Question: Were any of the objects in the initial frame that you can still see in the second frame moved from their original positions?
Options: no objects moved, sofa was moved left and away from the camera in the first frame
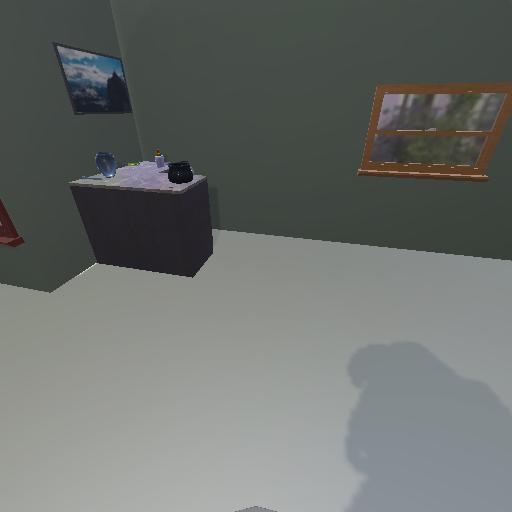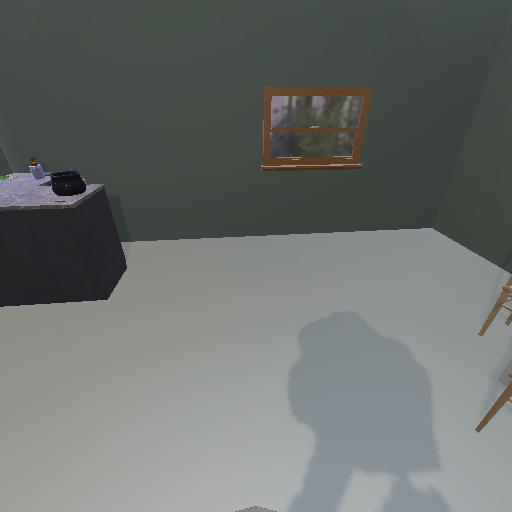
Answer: no objects moved